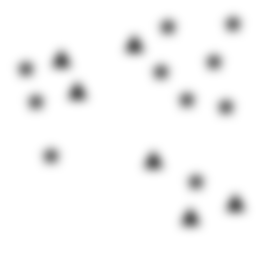
Squares: 0
Triangles: 6
Stars: 10
Total shapes: 16